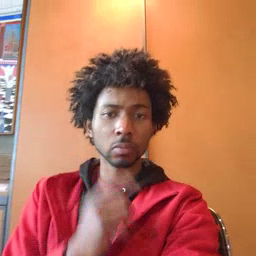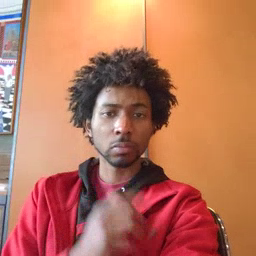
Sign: cheek